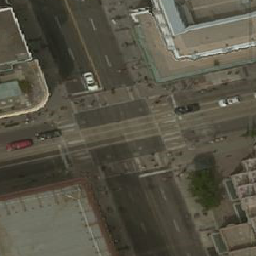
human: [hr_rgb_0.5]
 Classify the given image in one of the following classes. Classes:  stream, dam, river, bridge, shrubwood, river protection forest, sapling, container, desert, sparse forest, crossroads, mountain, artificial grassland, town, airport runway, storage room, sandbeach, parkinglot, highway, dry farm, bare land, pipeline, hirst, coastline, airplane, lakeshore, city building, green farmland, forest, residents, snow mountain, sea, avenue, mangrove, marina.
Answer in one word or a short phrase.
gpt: crossroads